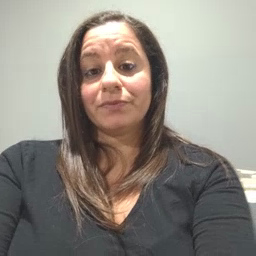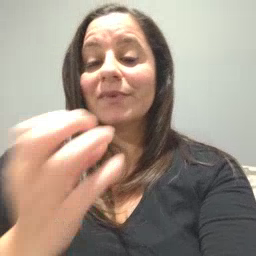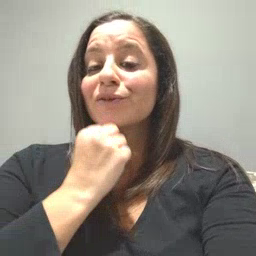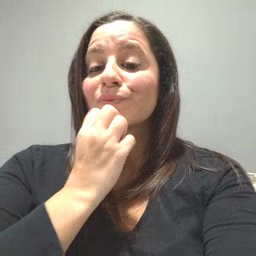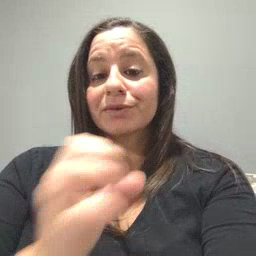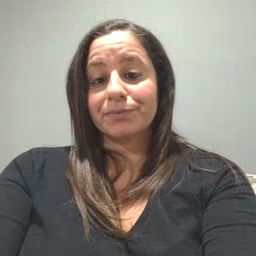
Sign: underwear